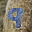
Label: 9